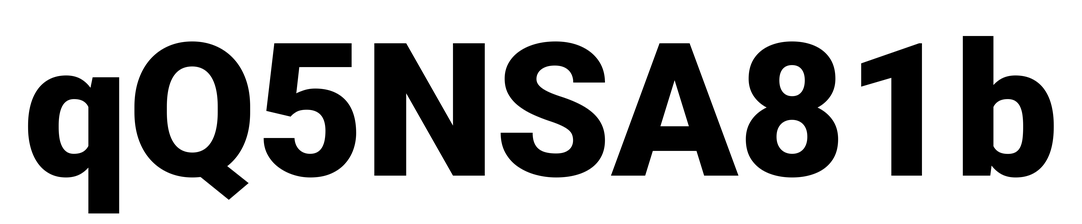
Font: Roboto_Black